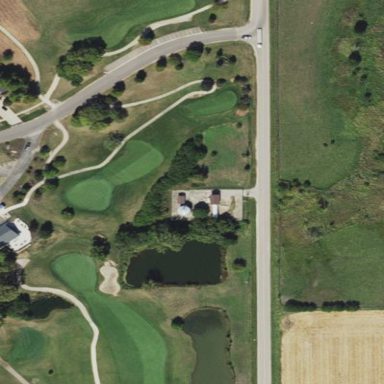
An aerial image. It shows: Area with grass used as rough in golf course.